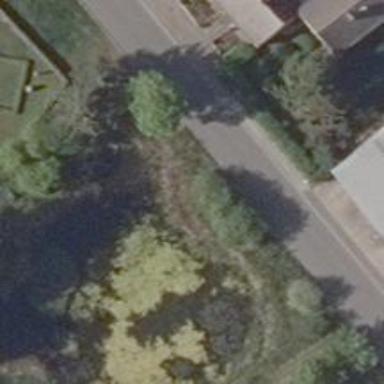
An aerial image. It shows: Pond surrounded by natural water.